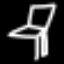
Label: chair